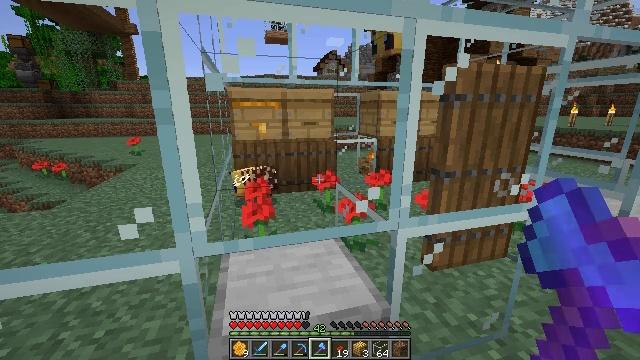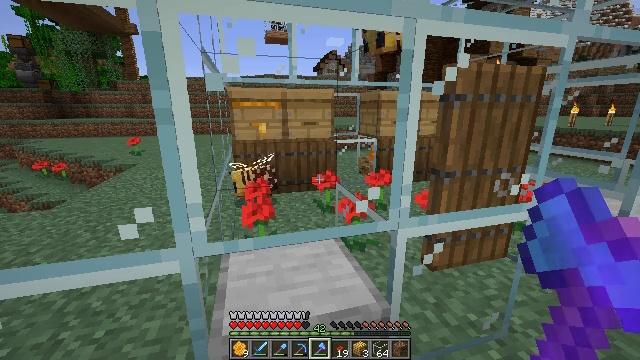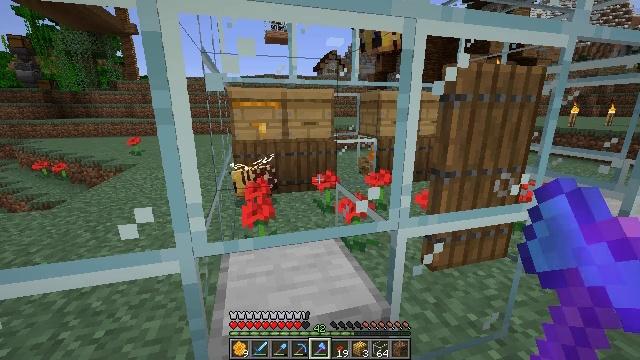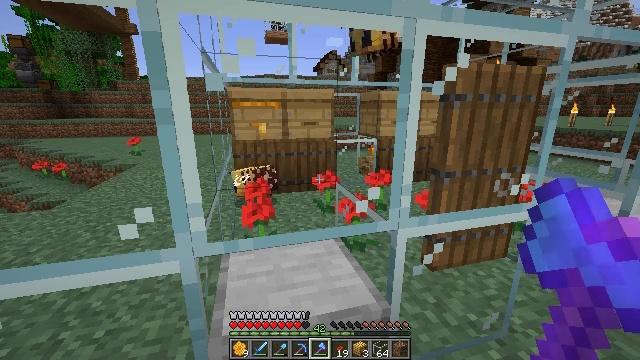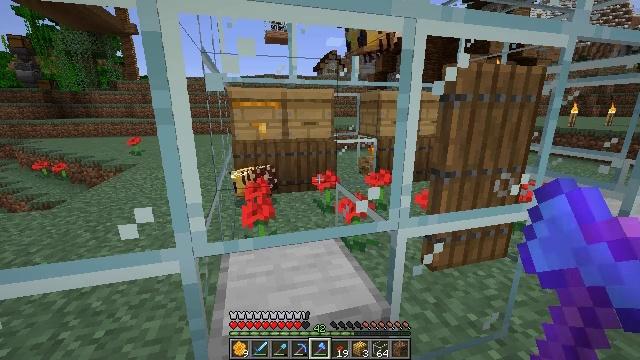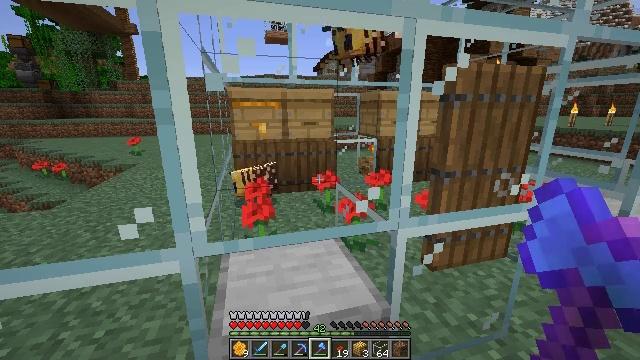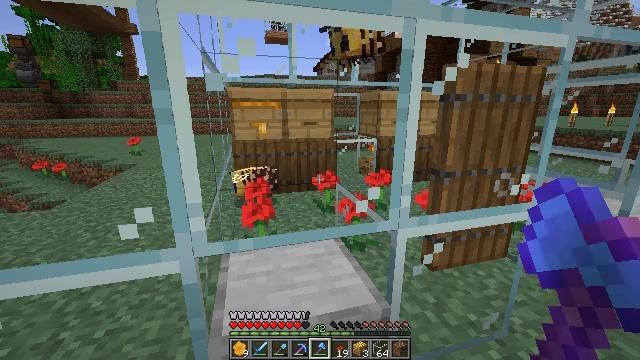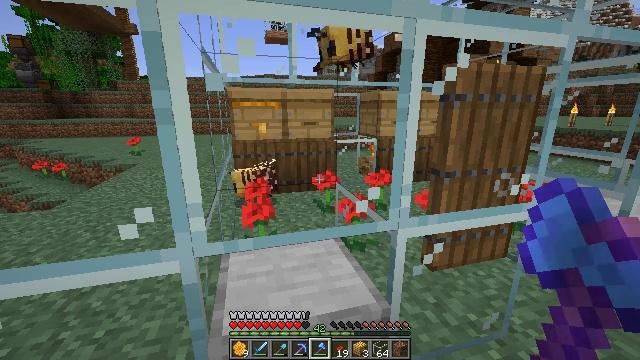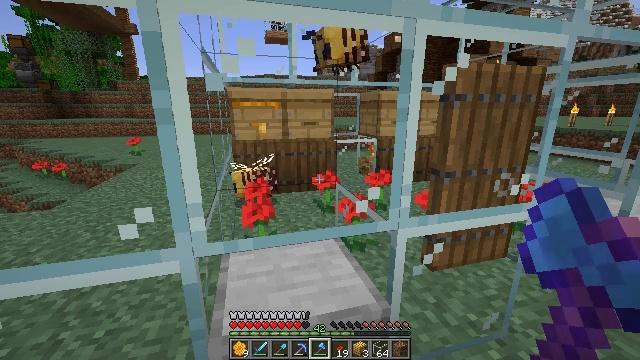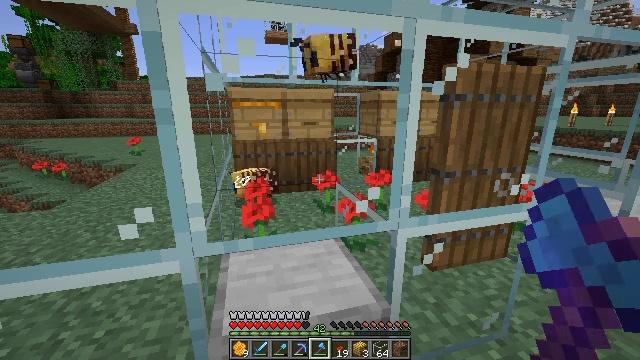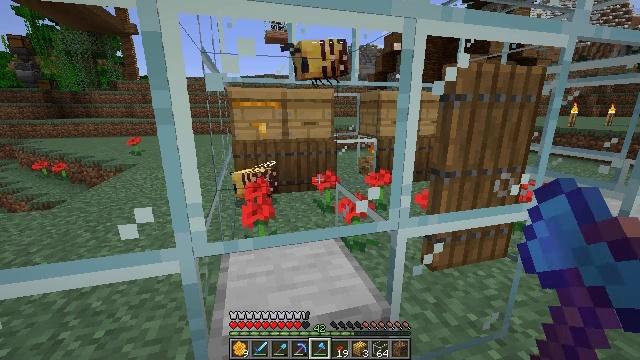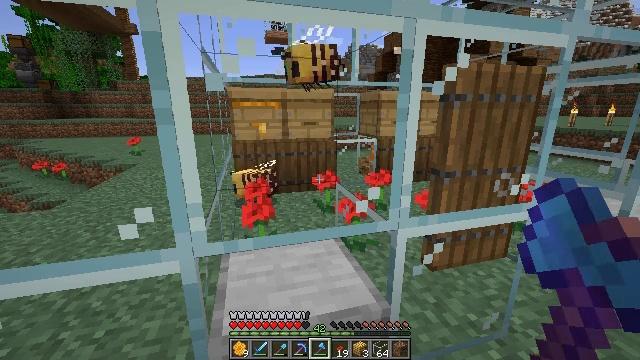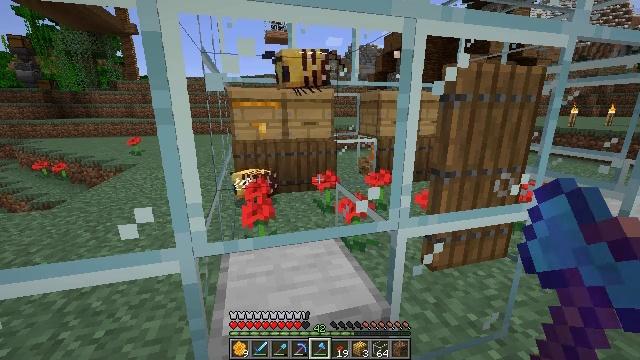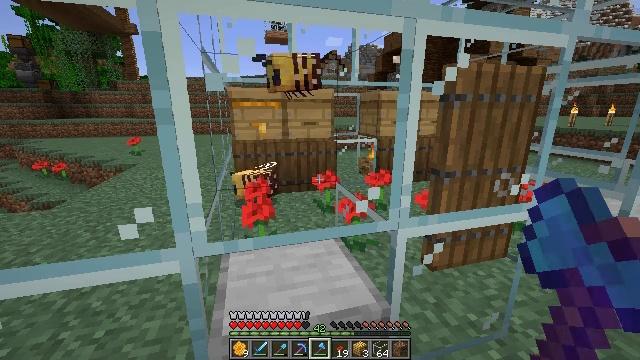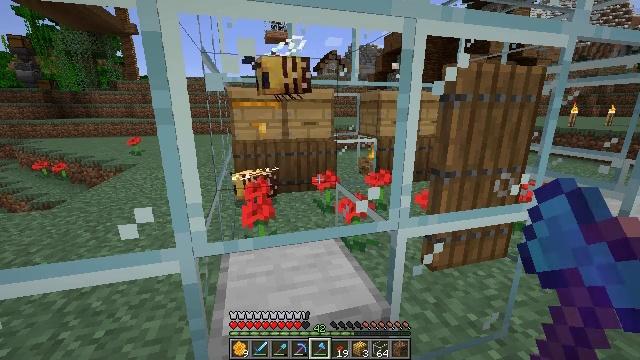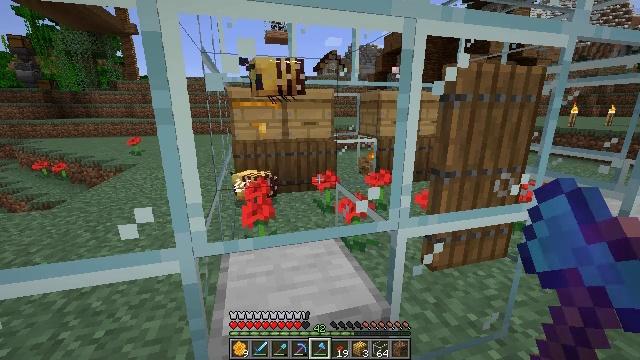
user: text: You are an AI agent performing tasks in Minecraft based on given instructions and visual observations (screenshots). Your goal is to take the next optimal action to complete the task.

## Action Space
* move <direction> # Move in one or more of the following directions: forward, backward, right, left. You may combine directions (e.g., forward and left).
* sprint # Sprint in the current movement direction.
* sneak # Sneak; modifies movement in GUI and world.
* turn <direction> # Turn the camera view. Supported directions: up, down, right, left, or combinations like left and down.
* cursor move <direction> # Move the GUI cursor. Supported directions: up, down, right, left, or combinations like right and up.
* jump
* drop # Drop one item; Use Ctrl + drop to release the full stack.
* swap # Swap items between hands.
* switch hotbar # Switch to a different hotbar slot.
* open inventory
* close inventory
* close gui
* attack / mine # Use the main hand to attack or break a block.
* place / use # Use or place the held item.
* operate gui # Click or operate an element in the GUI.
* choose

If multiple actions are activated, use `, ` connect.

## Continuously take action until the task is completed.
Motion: motion action
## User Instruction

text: Harvest the poppy flower.
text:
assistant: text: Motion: attack / mine
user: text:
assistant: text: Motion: attack / mine
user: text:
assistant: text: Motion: attack / mine
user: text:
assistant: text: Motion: attack / mine
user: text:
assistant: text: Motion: attack / mine
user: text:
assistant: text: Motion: attack / mine
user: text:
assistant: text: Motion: attack / mine
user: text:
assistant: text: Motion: attack / mine
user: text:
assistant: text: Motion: attack / mine
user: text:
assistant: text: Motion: attack / mine
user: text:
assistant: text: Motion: attack / mine
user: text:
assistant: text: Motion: attack / mine
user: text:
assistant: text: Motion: attack / mine
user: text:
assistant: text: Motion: attack / mine
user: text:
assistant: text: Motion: attack / mine
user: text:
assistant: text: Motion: attack / mine
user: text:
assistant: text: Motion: attack / mine
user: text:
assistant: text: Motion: attack / mine
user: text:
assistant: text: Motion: attack / mine
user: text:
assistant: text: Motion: attack / mine
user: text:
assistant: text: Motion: attack / mine
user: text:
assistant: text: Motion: attack / mine
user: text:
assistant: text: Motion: attack / mine
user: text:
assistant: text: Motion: attack / mine
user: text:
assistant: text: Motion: attack / mine
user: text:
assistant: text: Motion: attack / mine
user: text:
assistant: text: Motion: attack / mine
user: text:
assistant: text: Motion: attack / mine
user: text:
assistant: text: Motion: attack / mine
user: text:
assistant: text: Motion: attack / mine